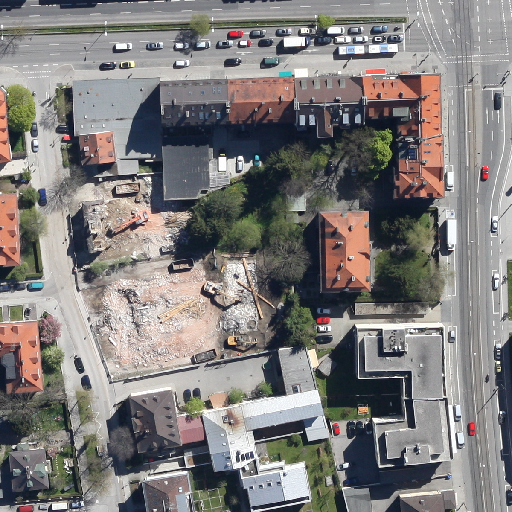
Referring expression: car driving on the road